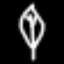
Label: leaf